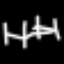
Label: bed